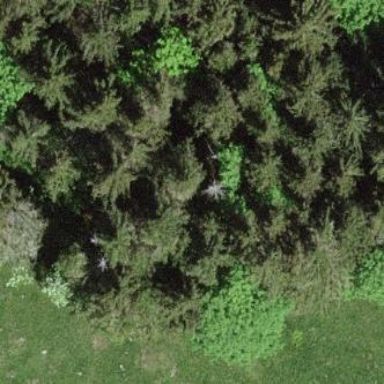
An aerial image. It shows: Forest area.